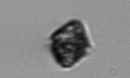
Label: Kryptoperidinium_triquetrum